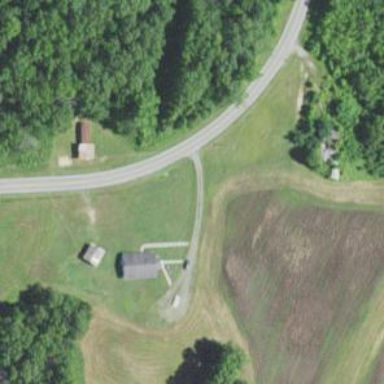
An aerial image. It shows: Driveway leading to service road.